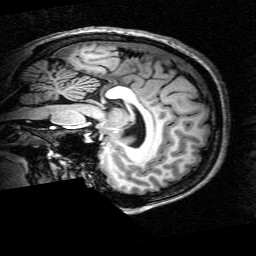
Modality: T1w
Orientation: sagittal